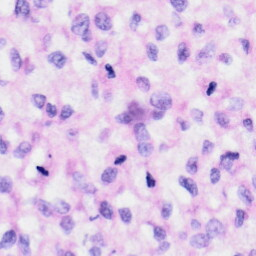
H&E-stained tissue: Liver